Question: I am having a bit of trouble with a gap that appears only in IE (any version) and Yahoo Mail. I trying to create an email template with tables (with one nested table). As you can see in the image, there is a gap at the top and bottom of a TD that houses the header. If I try and view the HTML locally, I don't see the problem in IE so it's when it's inn Yahoo Mail that the issue is present. Other mail clients is fine.
Any help would be great.
Thanks
Screenshot of issue:

Code:
'''
<!DOCTYPE html PUBLIC "-//W3C//DTD HTML 4.01 Transitional//EN">
<html>
<head>
<title>Test Email Template</title>
<style type="text/css">
body {
padding:0;
margin:0;
}
table {
margin:15px auto 50px auto;
}
td hr {
padding:0;
margin:10px;
background-color:rgb(0,13,221);
height:1px;
border:0;
}
td {
font-size:12px;
}
td p {
padding-top:7px;
}
td p a {
color:rgb(0,134,195);
}
td strong {
font-size:13px;
font-weight:900;
color:rgb(0,0,0);
}
.address {
margin-top:50px !important; !important;
font-size:11px;
color:rgb(79,83,87);
}
</style>
</head>
<body>
<table width="690" cellpadding="0" cellspacing="0" border="0" align="center" style="font-family:Arial, sans-serif">
<tr>
<td rowspan="5" width="20" valign="top">
<img src="#" width="25" height="538" style="background-color:blue;display:block" />
</td>
<td width="650">
<table width="650" border="0" cellpadding="0" cellspacing="0" style="margin:0">
<tbody>
<tr>
<td width="650" height="19" colspan="3" style="background-color:rgb(10,14,43)"></td>
</tr>
<tr style="background-color:rgb(10,13,44)">
<td height="1" width="3%"></td>
<td rowspan="49" width="7%">
<img src="#" width="192" height="72" style="background-color:blue;display:block" />
</td>
<td width="90%"></td>
</tr>
<tr style="background-color:rgb(12,15,46)">
<td height="3"></td>
<td></td>
</tr>
<tr style="background-color:rgb(13,16,47)">
<td height="1"></td>
<td></td>
</tr>
<tr style="background-color:rgb(12,15,46)">
<td height="2"></td>
<td></td>
</tr>
<tr style="background-color:rgb(13,16,47)">
<td height="1"></td>
<td></td>
</tr>
<tr style="background-color:rgb(12,17,47)">
<td height="2"></td>
<td></td>
</tr>
<tr style="background-color:rgb(12,17,49)">
<td height="5"></td>
<td></td>
</tr>
<tr style="background-color:rgb(13,18,50)">
<td height="1"></td>
<td></td>
</tr>
<tr style="background-color:rgb(12,17,49)">
<td height="2"></td>
<td></td>
</tr>
<tr style="background-color:rgb(13,18,50)">
<td height="1"></td>
<td></td>
</tr>
<tr style="background-color:rgb(12,18,50)">
<td height="2"></td>
<td></td>
</tr>
<tr style="background-color:rgb(10,19,52)">
<td height="1"></td>
<td></td>
</tr>
<tr style="background-color:rgb(11,20,53)">
<td height="2"></td>
<td></td>
</tr>
<tr style="background-color:rgb(12,21,54)">
<td height="1"></td>
<td></td>
</tr>
<tr style="background-color:rgb(11,20,53)">
<td height="2"></td>
<td></td>
</tr>
<tr style="background-color:rgb(12,21,54)">
<td height="2"></td>
<td></td>
</tr>
<tr style="background-color:rgb(13,22,55)">
<td height="1"></td>
<td></td>
</tr>
<tr style="background-color:rgb(12,23,55)">
<td height="1"></td>
<td></td>
</tr>
<tr style="background-color:rgb(11,22,54)">
<td height="1"></td>
<td></td>
</tr>
<tr style="background-color:rgb(13,23,58)">
<td height="1"></td>
<td></td>
</tr>
<tr style="background-color:rgb(13,21,57)">
<td height="4"></td>
<td></td>
</tr>
<tr style="background-color:rgb(12,22,57)">
<td height="1"></td>
<td></td>
</tr>
<tr style="background-color:rgb(10,23,58)">
<td height="1"></td>
<td></td>
</tr>
<tr style="background-color:rgb(10,24,59)">
<td height="1"></td>
<td></td>
</tr>
<tr style="background-color:rgb(14,24,60)">
<td height="1"></td>
<td></td>
</tr>
<tr style="background-color:rgb(12,25,60)">
<td height="1"></td>
<td></td>
</tr>
<tr style="background-color:rgb(11,24,59)">
<td height="2"></td>
<td></td>
</tr>
<tr style="background-color:rgb(12,25,60)">
<td height="3"></td>
<td></td>
</tr>
<tr style="background-color:rgb(12,26,61)">
<td height="1"></td>
<td></td>
</tr>
<tr style="background-color:rgb(12,25,60)">
<td height="1"></td>
<td></td>
</tr>
<tr style="background-color:rgb(13,25,63)">
<td height="1"></td>
<td></td>
</tr>
<tr style="background-color:rgb(14,26,64)">
<td height="1"></td>
<td></td>
</tr>
<tr style="background-color:rgb(12,26,63)">
<td height="2"></td>
<td></td>
</tr>
<tr style="background-color:rgb(13,27,64)">
<td height="2"></td>
<td></td>
</tr>
<tr style="background-color:rgb(13,27,66)">
<td height="1"></td>
<td></td>
</tr>
<tr style="background-color:rgb(15,27,67)">
<td height="1"></td>
<td></td>
</tr>
<tr style="background-color:rgb(13,27,66)">
<td height="1"></td>
<td></td>
</tr>
<tr style="background-color:rgb(12,27,66)">
<td height="1"></td>
<td></td>
</tr>
<tr style="background-color:rgb(10,28,66)">
<td height="1"></td>
<td></td>
</tr>
<tr style="background-color:rgb(11,29,69)">
<td height="1"></td>
<td></td>
</tr>
<tr style="background-color:rgb(12,30,70)">
<td height="2"></td>
<td></td>
</tr>
<tr style="background-color:rgb(14,29,70)">
<td height="1"></td>
<td></td>
</tr>
<tr style="background-color:rgb(11,30,72)">
<td height="1"></td>
<td></td>
</tr>
<tr style="background-color:rgb(12,29,72)">
<td height="1"></td>
<td></td>
</tr>
<tr style="background-color:rgb(13,30,73)">
<td height="3"></td>
<td></td>
</tr>
<tr style="background-color:rgb(13,32,75)">
<td height="1"></td>
<td></td>
</tr>
<tr style="background-color:rgb(10,31,74)">
<td height="1"></td>
<td></td>
</tr>
<tr style="background-color:rgb(9,32,74)">
<td height="1"></td>
<td></td>
</tr>
<tr>
<td width="650" height="2" colspan="3" style="background-color:rgb(10,31,74)"></td>
</tr>
<tr>
<td width="650" height="1" colspan="3" style="background-color:rgb(11,32,77)"></td>
</tr>
<tr>
<td width="650" height="2" colspan="3" style="background-color:rgb(11,34,78)"></td>
</tr>
<tr>
<td width="650" height="1" colspan="3" style="background-color:rgb(13,34,79)"></td>
</tr>
<tr>
<td width="650" height="1" colspan="3" style="background-color:rgb(12,35,79)"></td>
</tr>
</tbody>
</table>
</td>
<td rowspan="5" width="20" valign="top"><img src="#" width="25" height="538" style="background-color:blue;display:block" /></td>
</tr>
<tr>
<td width="650" valign="top">
<img src="#" width="650" height="10" style="background-color:blue;display:block" />
</td>
</tr>
<tr>
<td style="padding:0 10px 0 10px">
<p><strong>Headline</strong></p>
<p>Text Line 1</p>
<p>Text Line 2</p>
<p>Text Line 3 <a href="#"> Link</a></p>
<p>Text Line 4</p>
<p></p>
<hr />
<p>Text Line 5</p>
<p style="margin-top:80px;font-size:11px;color:rgb(65,65,65);" class="address">Text Line 6</p>
</td>
</tr>
<tr>
<td align="center"><img src="#" width="626" height="68" style="background-color:blue;display:block" /></td>
</tr>
<tr>
<td align="right"><p>Text Line 7<a href="#">Link</a></p></td>
</tr>
</table>
</body>
'''
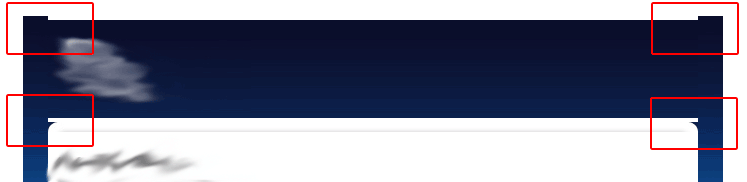
Answer: I didn't test the email in any email clients BUT, i did find the problem occurring in firefox. Using firebug i corrected the problem by adding vertical-align:top on line 20 (the td style)
Just be aware that you may need to use inline styles as some email clients strip out stylesheets whether in the head or body of the document.
Here is a working version: <URL>